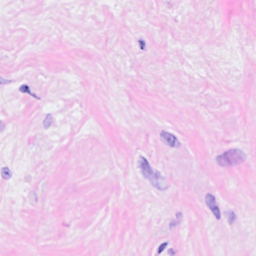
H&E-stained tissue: Breast